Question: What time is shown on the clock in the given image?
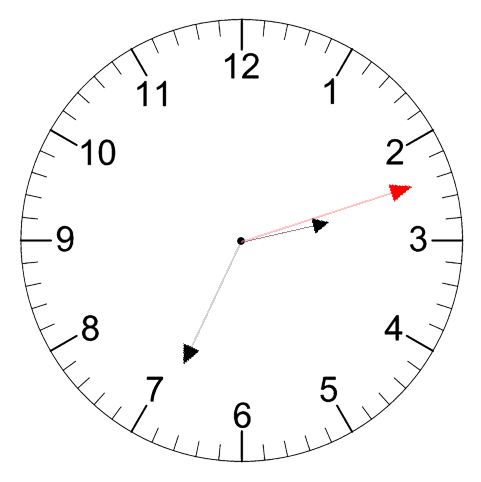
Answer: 02:34:12